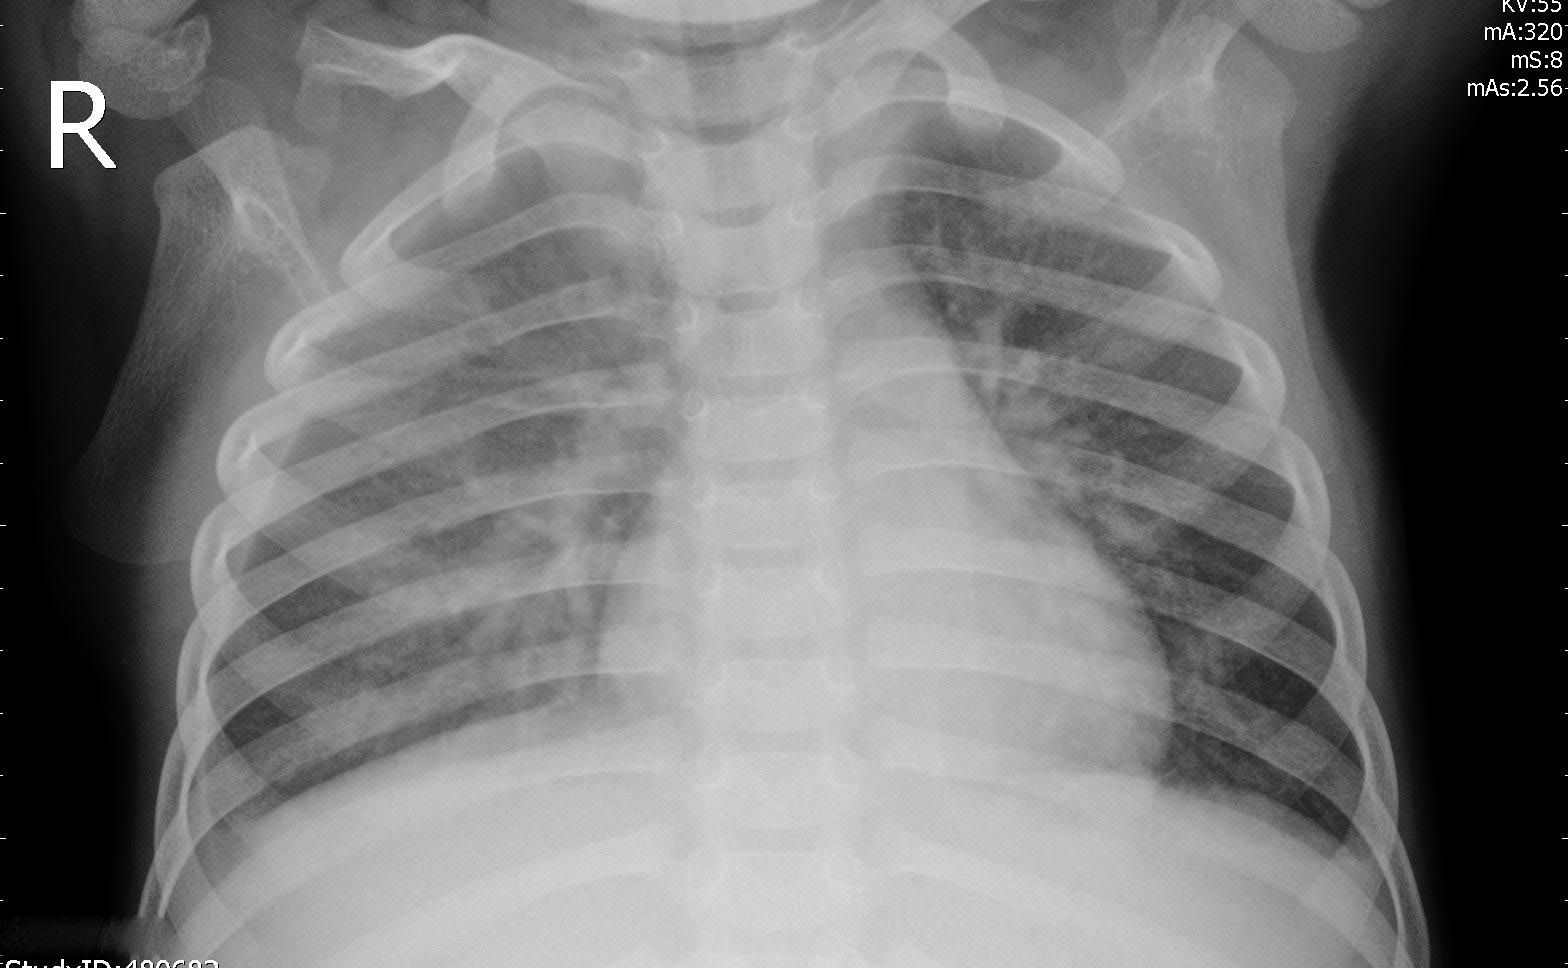
Diagnosis: PNEUMONIA